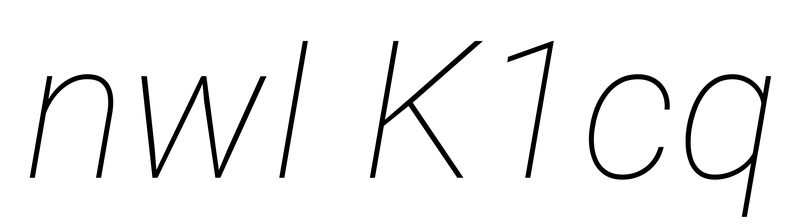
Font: Roboto-Italic_Thin_Italic